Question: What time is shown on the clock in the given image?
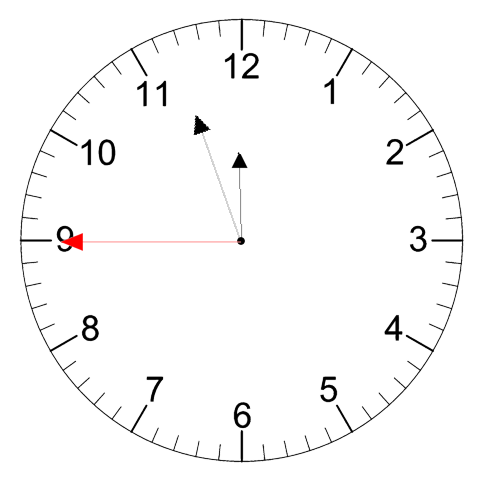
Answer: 11:56:45